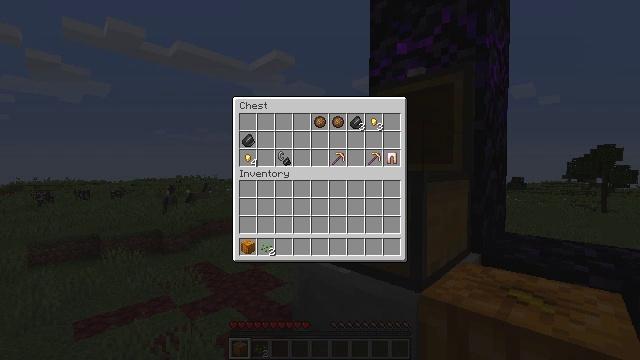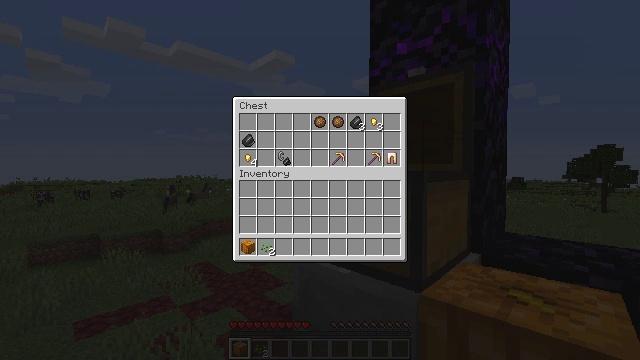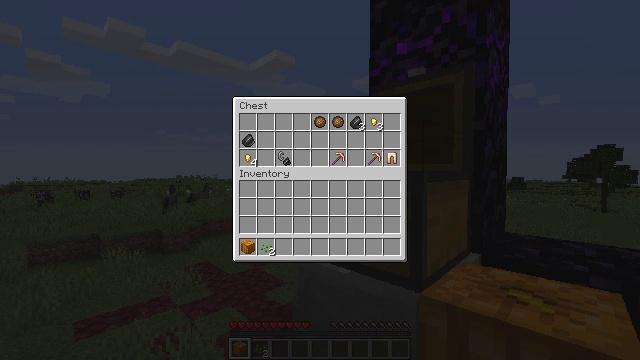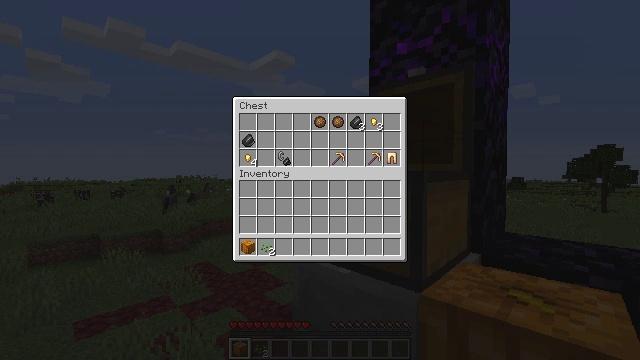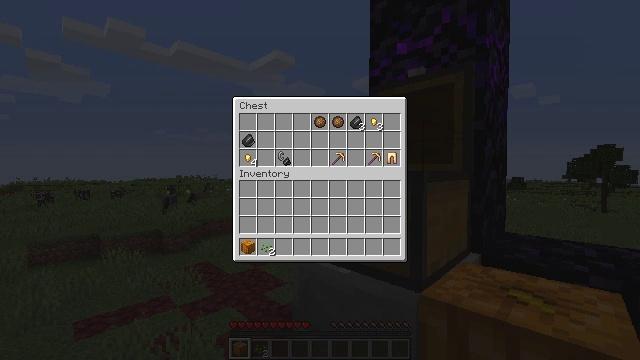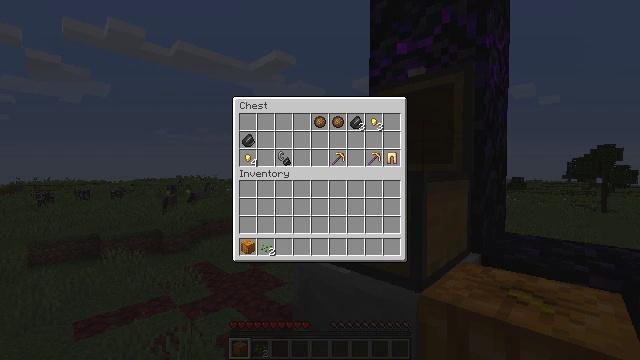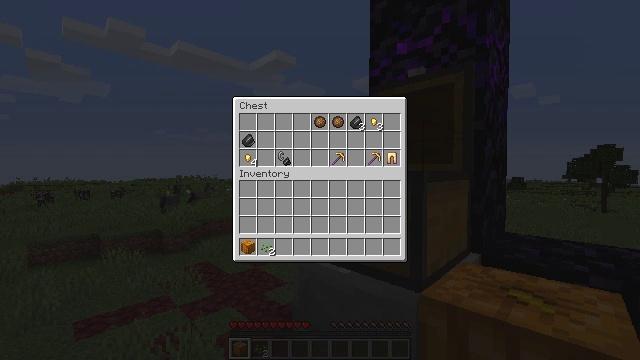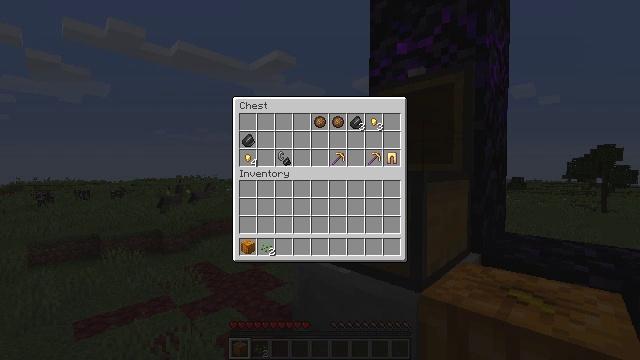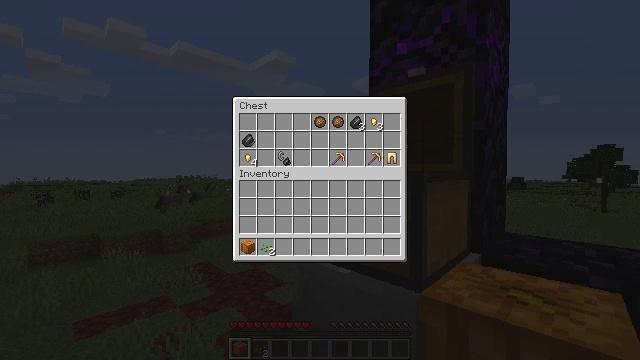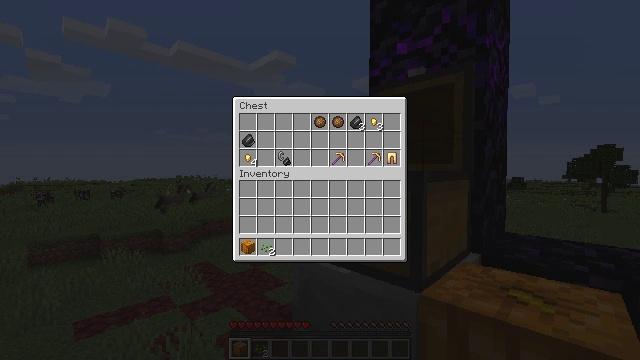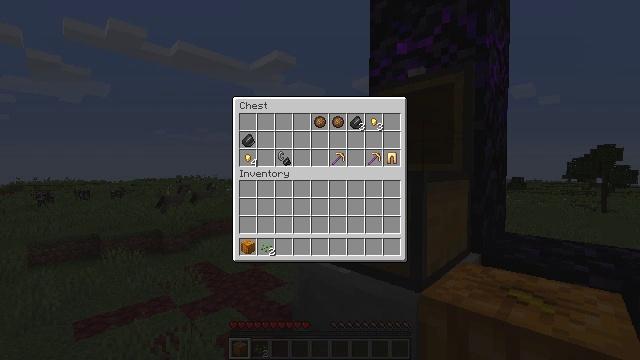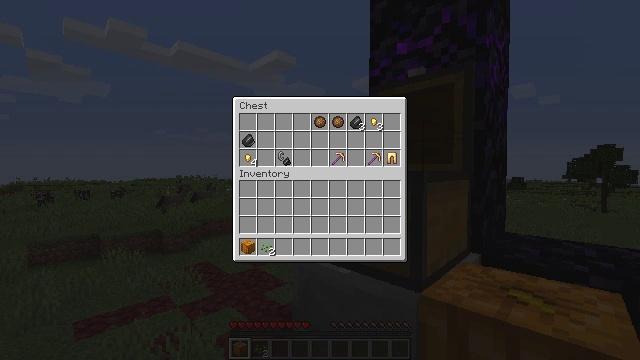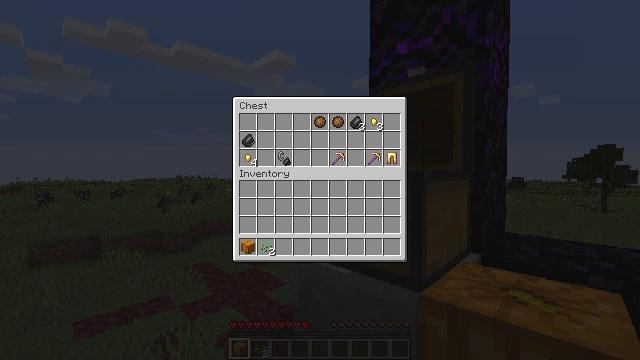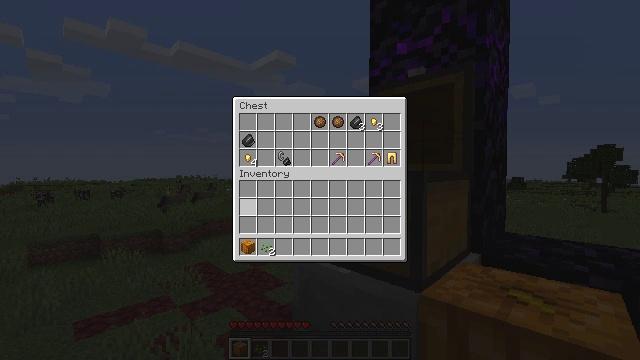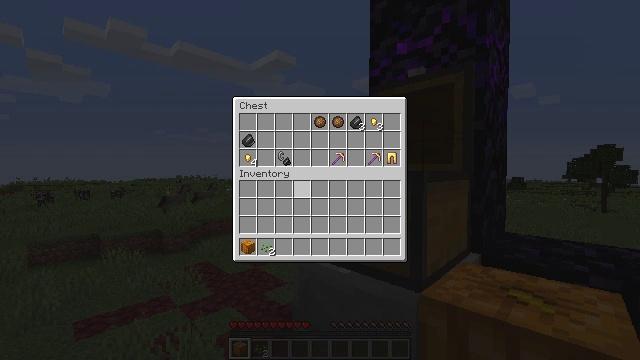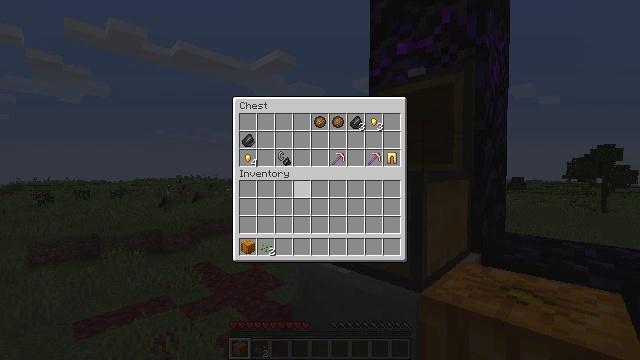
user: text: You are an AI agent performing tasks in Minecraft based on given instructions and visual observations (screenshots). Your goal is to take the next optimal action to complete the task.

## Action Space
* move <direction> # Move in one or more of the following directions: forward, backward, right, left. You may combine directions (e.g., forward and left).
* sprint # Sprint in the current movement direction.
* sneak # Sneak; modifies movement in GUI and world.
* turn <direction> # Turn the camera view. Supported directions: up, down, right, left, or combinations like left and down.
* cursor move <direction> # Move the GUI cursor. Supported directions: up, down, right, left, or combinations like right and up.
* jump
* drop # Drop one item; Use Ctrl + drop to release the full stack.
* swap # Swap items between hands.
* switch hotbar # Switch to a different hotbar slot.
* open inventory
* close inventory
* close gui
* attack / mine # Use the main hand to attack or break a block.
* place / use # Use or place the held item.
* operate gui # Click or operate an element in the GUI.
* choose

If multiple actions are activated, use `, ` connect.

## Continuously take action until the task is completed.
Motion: motion action
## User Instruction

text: Harvest grass block to clear the area.
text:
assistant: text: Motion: no_op
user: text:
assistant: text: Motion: no_op
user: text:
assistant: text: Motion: no_op
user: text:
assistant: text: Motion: no_op
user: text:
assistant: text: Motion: turn right
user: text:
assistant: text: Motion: turn right
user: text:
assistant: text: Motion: turn right
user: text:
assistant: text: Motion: turn right
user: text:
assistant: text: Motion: no_op
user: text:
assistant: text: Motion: no_op
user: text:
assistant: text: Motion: turn right and up
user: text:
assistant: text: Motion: turn right and up
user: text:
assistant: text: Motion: turn right and up
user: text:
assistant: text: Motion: turn right and up
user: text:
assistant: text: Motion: no_op
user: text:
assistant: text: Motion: no_op
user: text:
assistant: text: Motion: turn left
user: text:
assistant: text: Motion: no_op
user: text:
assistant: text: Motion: no_op
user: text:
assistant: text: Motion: no_op
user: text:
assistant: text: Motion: no_op
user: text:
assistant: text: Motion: no_op
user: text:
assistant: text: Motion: no_op
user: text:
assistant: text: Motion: no_op
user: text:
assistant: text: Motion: no_op
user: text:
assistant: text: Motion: turn right and up
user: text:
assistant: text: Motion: turn right and up
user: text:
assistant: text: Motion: turn right and up
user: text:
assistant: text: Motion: no_op
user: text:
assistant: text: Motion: no_op